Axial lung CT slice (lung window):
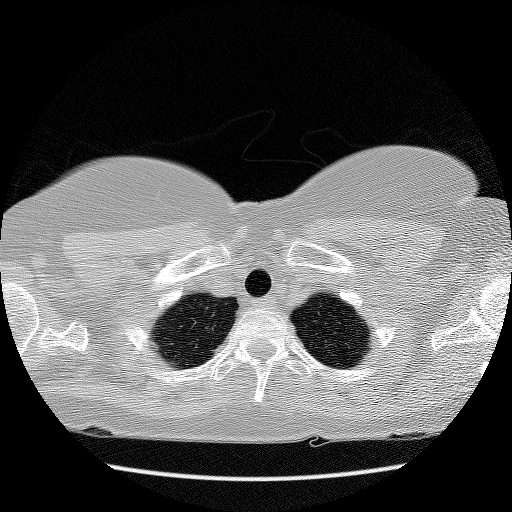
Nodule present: no